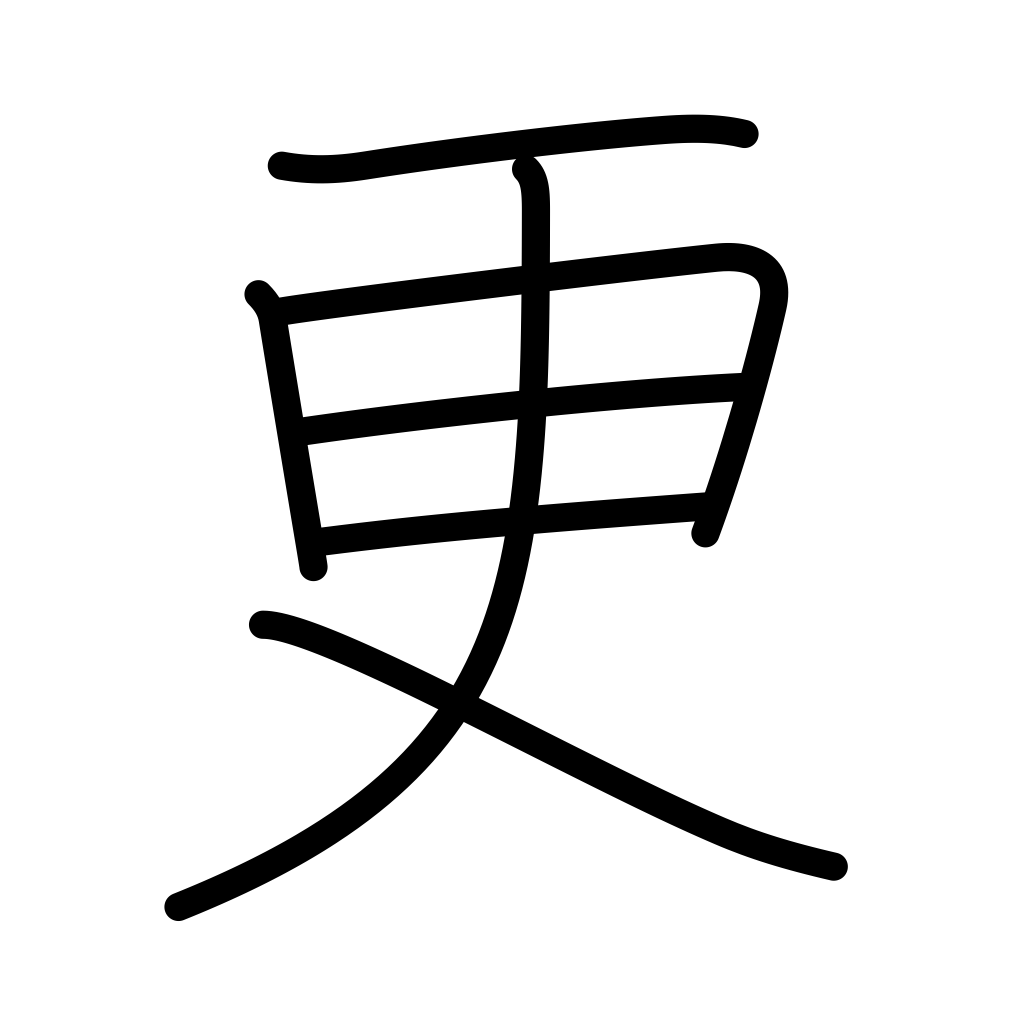
Meaning: grow late, night watch, sit up late, of course, renew, renovate, again, more and more, further